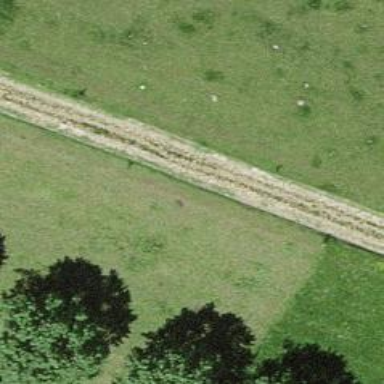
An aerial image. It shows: Gravel track with grade 3 tracktype.